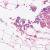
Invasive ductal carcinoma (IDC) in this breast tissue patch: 0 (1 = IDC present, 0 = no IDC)